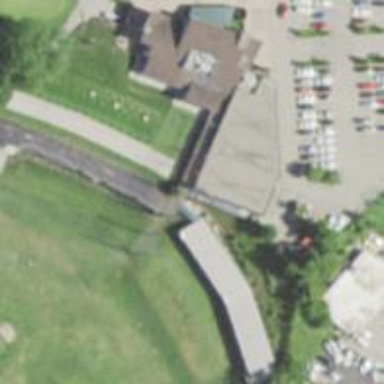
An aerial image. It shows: Miniature golf leisure land.